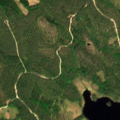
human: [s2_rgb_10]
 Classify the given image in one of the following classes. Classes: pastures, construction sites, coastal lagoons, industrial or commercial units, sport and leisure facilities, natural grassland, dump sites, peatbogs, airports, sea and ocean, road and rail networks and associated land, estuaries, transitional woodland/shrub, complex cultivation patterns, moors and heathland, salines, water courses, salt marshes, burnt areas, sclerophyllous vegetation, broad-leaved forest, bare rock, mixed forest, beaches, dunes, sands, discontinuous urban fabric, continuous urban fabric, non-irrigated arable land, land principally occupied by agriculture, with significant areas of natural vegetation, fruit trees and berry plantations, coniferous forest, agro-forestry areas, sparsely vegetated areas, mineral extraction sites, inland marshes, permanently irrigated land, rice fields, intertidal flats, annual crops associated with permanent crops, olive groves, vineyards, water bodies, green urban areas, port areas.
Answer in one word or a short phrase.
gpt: coniferous forest, water bodies